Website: lowes
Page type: account-selection
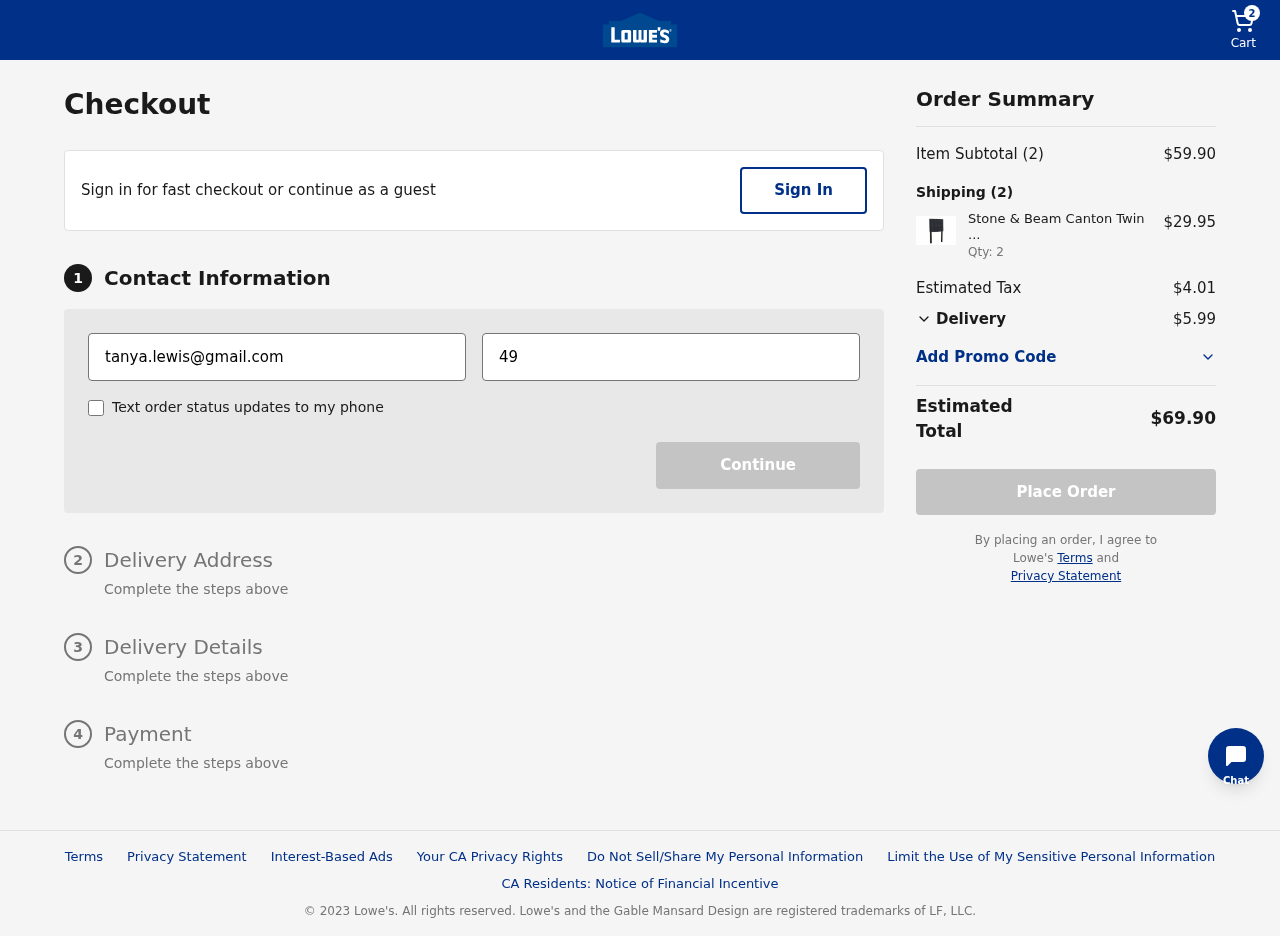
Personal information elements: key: PII_EMAIL
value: tanya.lewis@gmail.com
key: PII_PHONE
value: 4926343714
Product elements: key: PRODUCT1_NAME
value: Stone & Beam Canton Twin Button-Tufted Headboard, 42"W, Eclipse
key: PRODUCT1_PRICE
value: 29.95
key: PRODUCT1_QUANTITY
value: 2
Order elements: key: ORDER_NUM_ITEMS
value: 2
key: ORDER_SUBTOTAL
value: $59.90
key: ORDER_TAX
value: $4.01
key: ORDER_SHIPPING_COST
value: $5.99
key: ORDER_TOTAL
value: $69.90